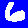
Digit: 6